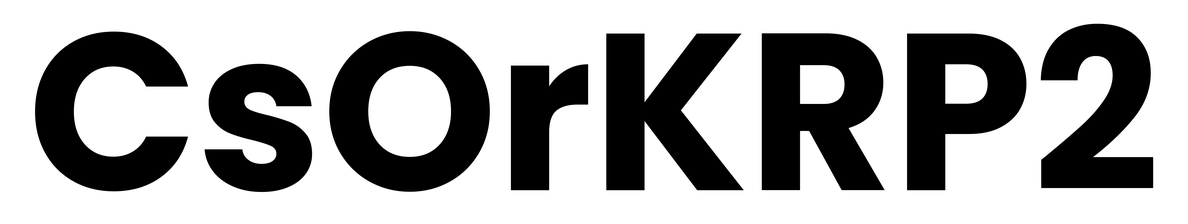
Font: Poppins-Bold